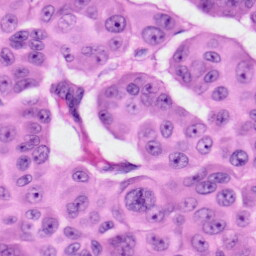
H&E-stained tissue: Skin